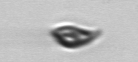
Label: Cryptophyta